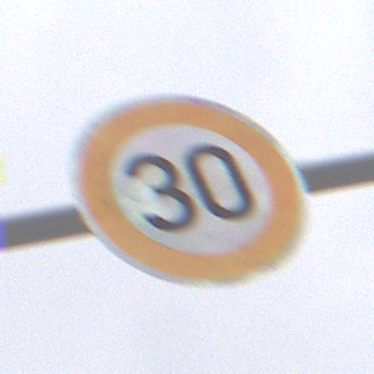
Verkehrszeichen: Geschwindigkeit30
Umgebung: Outdoor, RoadRail
Tageszeit: Midday
Wetter: Overcast
Licht: Natural
Jahreszeit: NotSpecified
Kontrast: LowContrast